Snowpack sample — Snodgrass Mountain, Crested Butte, Colorado (2/4/25, 12:06 PM MST)
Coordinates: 38.923, -106.968
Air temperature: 35 °F
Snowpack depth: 80 cm
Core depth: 30 cm
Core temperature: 35.6 °F
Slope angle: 14°, slope face: 78°
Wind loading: low
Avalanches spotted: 0
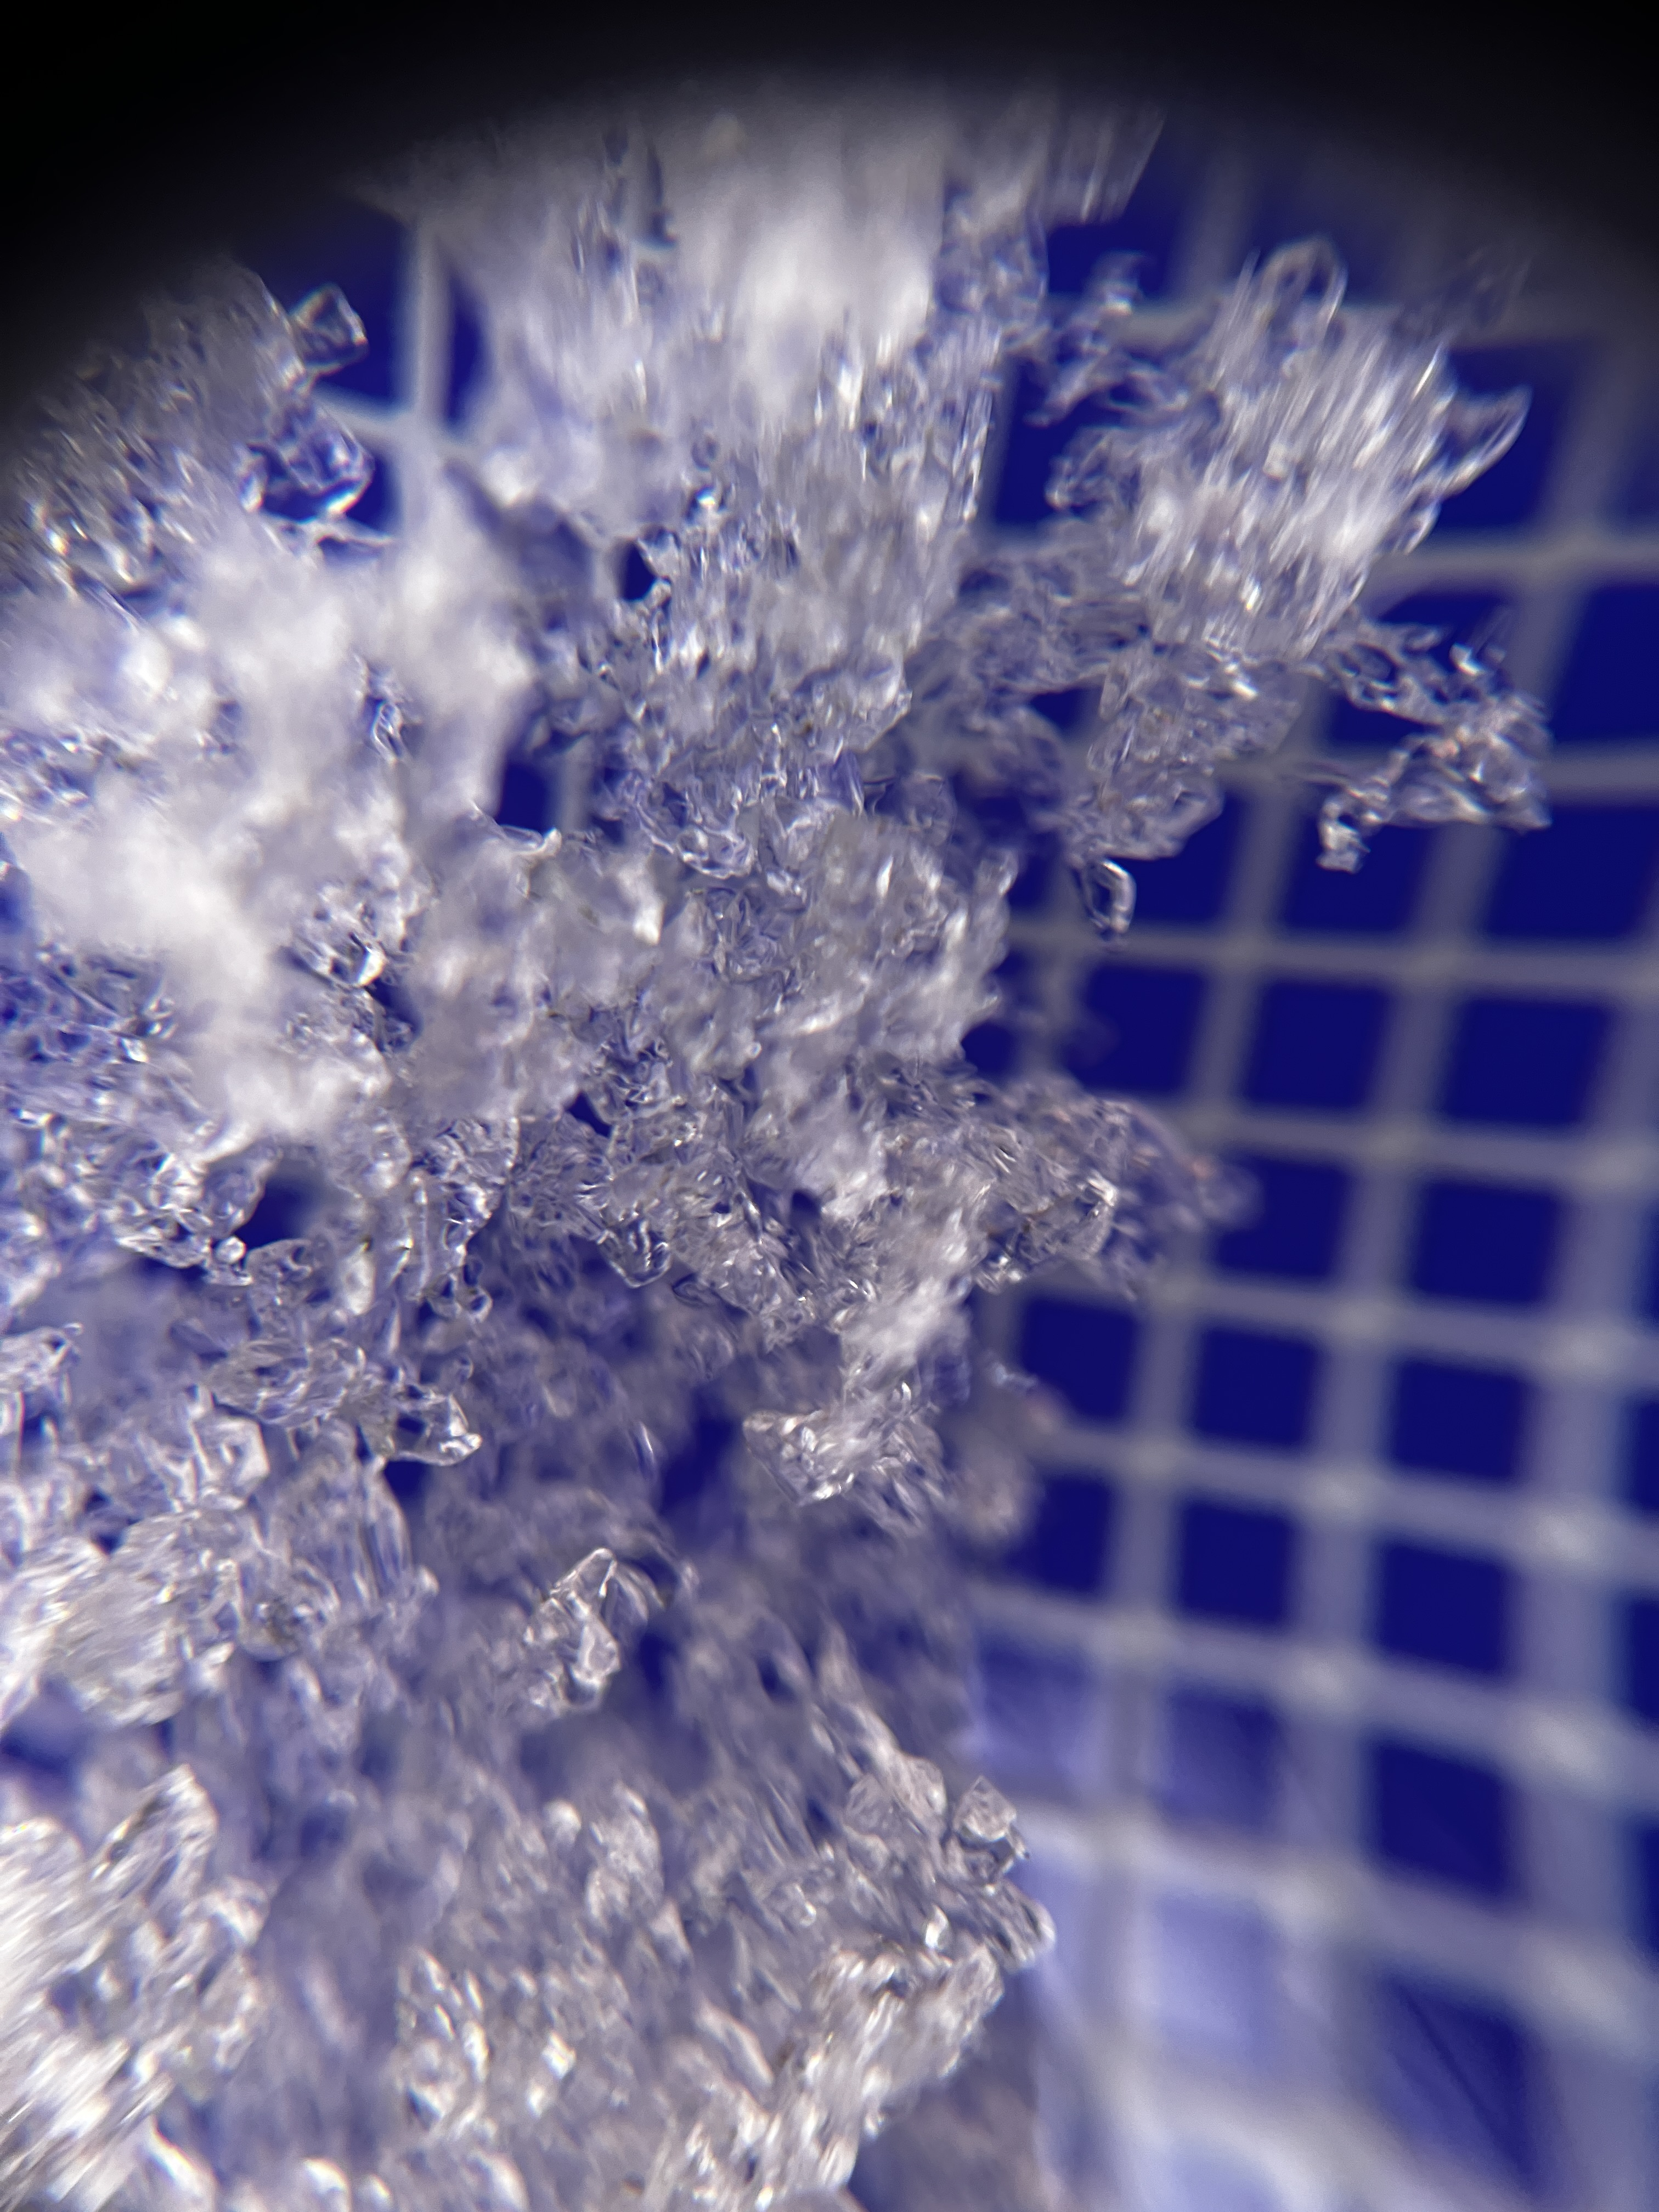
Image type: magnified_profile
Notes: No avalanches nearby, unusually warm weather for the last month reported by residents, Collected 25 yards from treeline